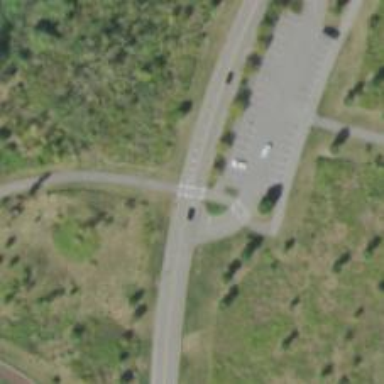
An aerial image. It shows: Zebra crossing on the road.